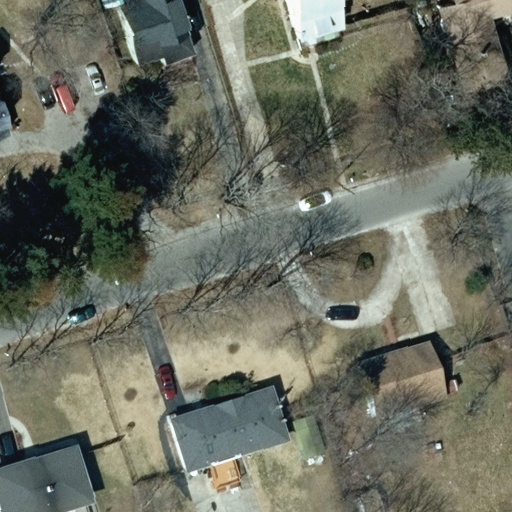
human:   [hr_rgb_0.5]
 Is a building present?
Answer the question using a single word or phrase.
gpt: yes

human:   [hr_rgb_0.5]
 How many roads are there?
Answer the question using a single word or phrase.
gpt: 1

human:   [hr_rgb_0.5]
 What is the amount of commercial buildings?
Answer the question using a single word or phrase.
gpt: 0

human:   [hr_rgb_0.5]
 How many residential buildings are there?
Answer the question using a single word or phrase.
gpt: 8

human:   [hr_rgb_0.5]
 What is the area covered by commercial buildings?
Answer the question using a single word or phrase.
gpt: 0m2

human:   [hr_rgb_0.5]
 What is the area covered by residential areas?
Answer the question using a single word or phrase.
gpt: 10619m2

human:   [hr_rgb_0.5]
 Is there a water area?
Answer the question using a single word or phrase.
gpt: no

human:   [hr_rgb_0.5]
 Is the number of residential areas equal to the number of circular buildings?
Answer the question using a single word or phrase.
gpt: no

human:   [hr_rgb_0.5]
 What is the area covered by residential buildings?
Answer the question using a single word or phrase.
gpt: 1041m2

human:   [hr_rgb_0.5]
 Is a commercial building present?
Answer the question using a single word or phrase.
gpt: no

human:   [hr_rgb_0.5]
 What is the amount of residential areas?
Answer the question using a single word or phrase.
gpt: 1

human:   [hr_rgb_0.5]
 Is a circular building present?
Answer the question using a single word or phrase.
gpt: no

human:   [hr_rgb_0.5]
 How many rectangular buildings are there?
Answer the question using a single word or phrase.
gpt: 7

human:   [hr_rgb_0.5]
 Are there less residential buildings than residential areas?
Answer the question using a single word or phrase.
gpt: no

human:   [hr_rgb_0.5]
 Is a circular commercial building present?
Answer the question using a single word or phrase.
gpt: no

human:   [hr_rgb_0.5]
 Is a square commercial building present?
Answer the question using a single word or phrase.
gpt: no

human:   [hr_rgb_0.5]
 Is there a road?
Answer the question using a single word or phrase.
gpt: yes

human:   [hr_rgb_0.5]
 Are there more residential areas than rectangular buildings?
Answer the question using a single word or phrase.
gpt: no

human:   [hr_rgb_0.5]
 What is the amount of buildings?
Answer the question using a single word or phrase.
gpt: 10

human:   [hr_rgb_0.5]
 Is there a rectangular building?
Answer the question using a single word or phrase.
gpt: yes

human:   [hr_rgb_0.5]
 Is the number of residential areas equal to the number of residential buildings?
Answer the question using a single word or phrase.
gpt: no

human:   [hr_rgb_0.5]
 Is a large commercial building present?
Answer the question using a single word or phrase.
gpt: no

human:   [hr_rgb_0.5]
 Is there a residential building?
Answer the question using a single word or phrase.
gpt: yes

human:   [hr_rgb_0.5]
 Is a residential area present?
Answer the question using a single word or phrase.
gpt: yes

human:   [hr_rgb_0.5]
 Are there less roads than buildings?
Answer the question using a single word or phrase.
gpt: yes

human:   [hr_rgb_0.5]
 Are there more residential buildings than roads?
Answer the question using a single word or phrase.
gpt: yes

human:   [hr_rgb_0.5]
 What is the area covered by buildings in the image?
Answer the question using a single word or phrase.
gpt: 1088m2

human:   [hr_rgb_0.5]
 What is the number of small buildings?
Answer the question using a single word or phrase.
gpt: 6

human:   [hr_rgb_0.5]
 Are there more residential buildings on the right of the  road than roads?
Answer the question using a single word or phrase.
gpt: yes

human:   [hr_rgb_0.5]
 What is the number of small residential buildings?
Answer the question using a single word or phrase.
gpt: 4

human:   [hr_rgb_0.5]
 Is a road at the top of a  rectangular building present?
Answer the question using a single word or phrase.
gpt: yes

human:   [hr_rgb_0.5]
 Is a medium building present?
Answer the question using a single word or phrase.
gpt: yes

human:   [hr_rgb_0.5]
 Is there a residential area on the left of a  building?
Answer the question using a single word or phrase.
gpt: yes

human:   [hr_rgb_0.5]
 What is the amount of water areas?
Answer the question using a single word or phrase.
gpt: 0

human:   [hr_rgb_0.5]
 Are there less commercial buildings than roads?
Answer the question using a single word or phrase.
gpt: yes

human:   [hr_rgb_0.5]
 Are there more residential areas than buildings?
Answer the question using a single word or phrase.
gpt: no

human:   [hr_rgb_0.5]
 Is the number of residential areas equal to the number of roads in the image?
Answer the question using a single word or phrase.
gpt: yes

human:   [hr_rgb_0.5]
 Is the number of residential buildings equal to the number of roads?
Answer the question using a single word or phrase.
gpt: no

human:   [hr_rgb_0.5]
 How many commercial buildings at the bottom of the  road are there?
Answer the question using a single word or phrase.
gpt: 0

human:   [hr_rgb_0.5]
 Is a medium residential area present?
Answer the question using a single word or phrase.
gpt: no

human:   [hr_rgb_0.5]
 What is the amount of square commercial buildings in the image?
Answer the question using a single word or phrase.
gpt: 0

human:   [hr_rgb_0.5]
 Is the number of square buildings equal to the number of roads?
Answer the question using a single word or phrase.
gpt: no

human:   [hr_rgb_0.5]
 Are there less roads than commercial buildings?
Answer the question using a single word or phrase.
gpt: no

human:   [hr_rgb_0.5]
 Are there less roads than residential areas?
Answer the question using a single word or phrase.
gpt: no

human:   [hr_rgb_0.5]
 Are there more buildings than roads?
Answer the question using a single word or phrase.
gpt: yes

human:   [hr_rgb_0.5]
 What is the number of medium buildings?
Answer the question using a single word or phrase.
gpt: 4

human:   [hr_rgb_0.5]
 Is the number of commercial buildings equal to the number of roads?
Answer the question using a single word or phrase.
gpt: no

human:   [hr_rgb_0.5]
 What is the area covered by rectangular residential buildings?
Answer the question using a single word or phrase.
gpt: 463m2

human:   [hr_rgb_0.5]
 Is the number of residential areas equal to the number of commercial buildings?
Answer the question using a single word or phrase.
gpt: no

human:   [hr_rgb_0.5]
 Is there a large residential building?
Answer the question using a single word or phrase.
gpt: no

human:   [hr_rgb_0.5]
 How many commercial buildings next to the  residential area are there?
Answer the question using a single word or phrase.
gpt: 0

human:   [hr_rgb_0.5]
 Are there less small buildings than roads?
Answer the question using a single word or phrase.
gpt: no

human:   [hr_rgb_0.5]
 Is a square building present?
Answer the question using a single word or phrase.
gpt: no

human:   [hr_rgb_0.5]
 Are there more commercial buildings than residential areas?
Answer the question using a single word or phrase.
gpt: no

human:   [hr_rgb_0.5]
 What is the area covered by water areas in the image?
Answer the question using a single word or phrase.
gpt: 0m2

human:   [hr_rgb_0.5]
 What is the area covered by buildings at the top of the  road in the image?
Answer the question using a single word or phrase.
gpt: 521m2

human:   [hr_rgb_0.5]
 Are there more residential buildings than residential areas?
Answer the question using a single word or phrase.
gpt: yes

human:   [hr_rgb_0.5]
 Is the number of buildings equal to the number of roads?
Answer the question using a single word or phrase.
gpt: no

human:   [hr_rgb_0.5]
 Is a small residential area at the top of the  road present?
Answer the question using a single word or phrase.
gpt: no

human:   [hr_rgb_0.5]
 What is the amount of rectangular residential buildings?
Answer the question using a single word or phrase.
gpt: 5

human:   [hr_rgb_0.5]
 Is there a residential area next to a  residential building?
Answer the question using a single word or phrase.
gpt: yes

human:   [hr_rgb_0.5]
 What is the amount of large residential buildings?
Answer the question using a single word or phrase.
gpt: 0

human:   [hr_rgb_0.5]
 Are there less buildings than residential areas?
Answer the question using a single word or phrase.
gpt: no

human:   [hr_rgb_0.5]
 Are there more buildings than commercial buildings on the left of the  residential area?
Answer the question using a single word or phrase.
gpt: yes